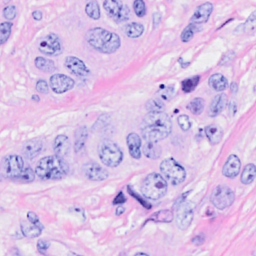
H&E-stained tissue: Breast